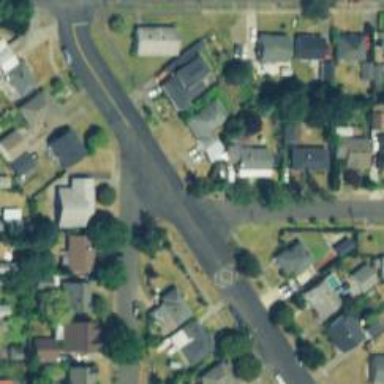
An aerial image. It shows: Residential road with sidewalk on the left side.